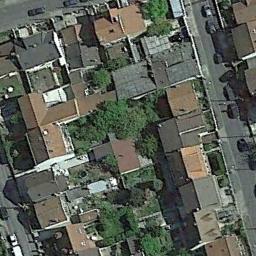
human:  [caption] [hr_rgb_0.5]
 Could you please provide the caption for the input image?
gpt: The dense residential is next to the road with some cars .

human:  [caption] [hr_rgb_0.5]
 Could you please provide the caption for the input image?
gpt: A dense residential area with lots of houses next to each other is surrounded by some roads .

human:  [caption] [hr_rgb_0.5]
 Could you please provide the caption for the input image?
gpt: There are many roads and neatly arranged houses and trees and many vehicles in densely populated areas .

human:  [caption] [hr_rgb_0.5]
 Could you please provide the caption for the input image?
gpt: There are cars on both sides of the street .

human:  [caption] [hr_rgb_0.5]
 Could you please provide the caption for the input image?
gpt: There are brown and black buildings on dense residential area .